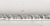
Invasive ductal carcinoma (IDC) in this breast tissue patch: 0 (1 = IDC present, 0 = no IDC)